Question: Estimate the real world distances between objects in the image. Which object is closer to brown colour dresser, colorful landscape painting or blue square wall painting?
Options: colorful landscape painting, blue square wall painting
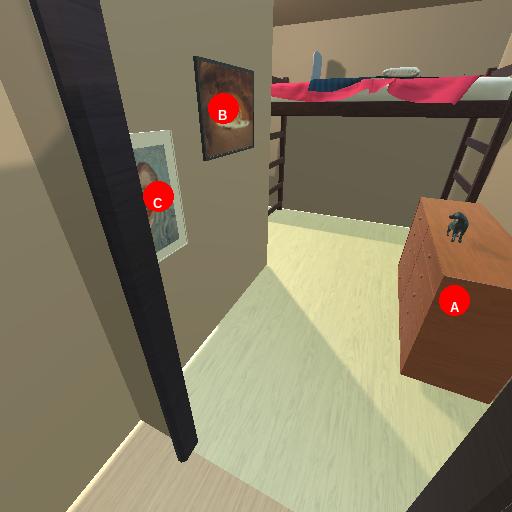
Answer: colorful landscape painting